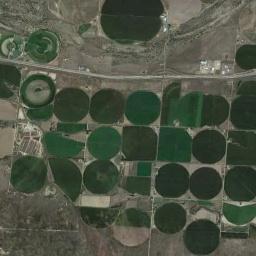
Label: circular_farmland